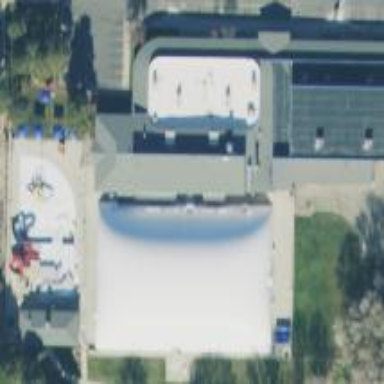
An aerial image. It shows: Sports centre dedicated to swimming activities.